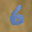
Label: 6